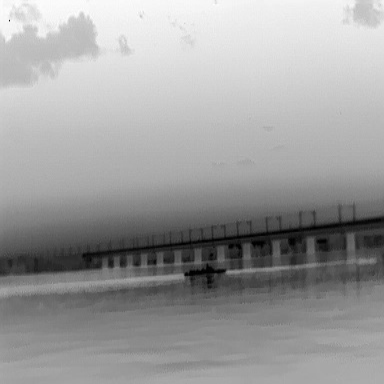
There is a warship in the infrared image.